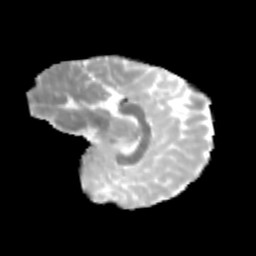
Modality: MD
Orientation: sagittal
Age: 11
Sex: male
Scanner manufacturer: siemens
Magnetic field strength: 3 T
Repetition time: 3.8 s
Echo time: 0.07 s